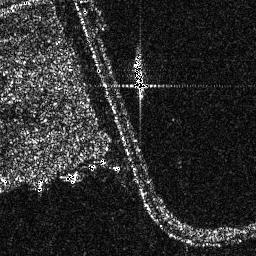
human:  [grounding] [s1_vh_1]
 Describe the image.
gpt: In the satellite image, there is  <ref>1 medium ship </ref> <box>[[51, 19, 56, 37, 0]]</box> located at top.